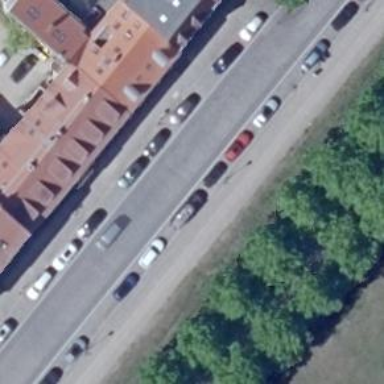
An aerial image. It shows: Paved parking lane.